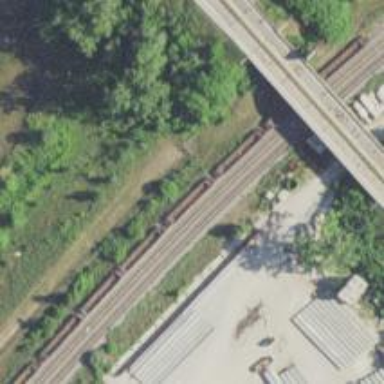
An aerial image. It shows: Railway track.